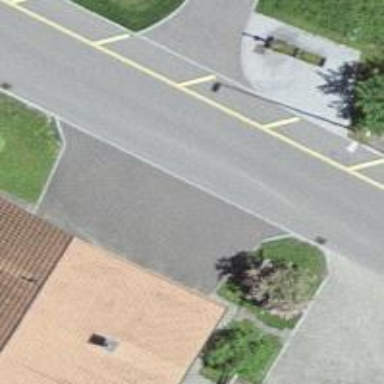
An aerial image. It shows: Tertiary road.